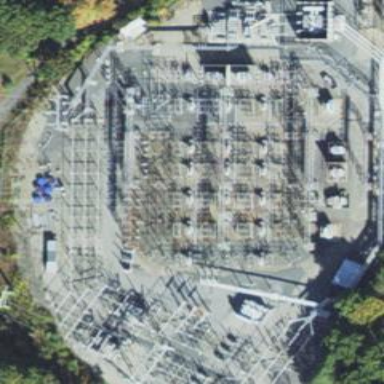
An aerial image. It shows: Outdoor power substation enclosed by fence. The substation operates at the transmission level.